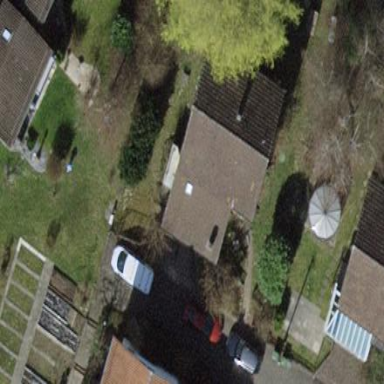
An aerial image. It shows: Detached building.